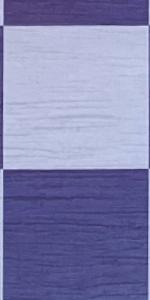
Label: Empty